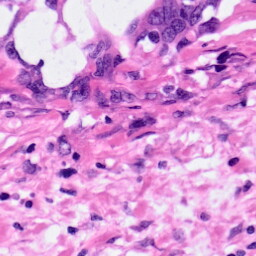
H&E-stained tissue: Pancreatic